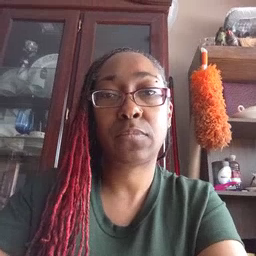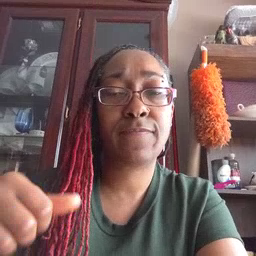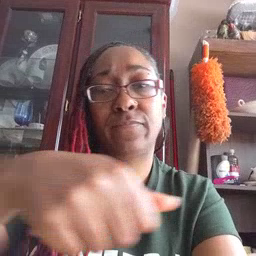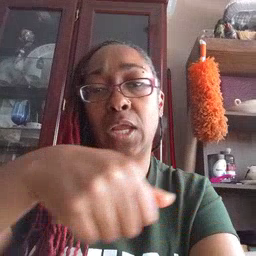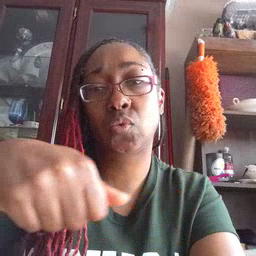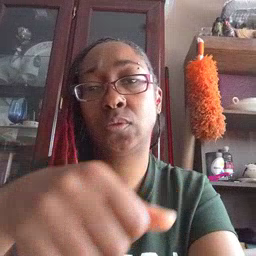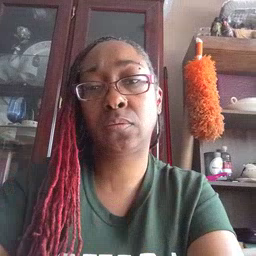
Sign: vacuum